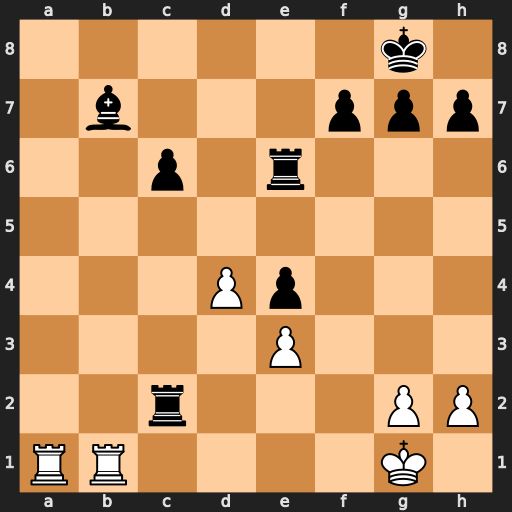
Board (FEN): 6k1/1b3ppp/2p1r3/8/3Pp3/4P3/2r3PP/RR4K1
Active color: w
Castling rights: -
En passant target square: -
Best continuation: Ra8+ Bxa8 Rb8+ Re8 Rxe8#